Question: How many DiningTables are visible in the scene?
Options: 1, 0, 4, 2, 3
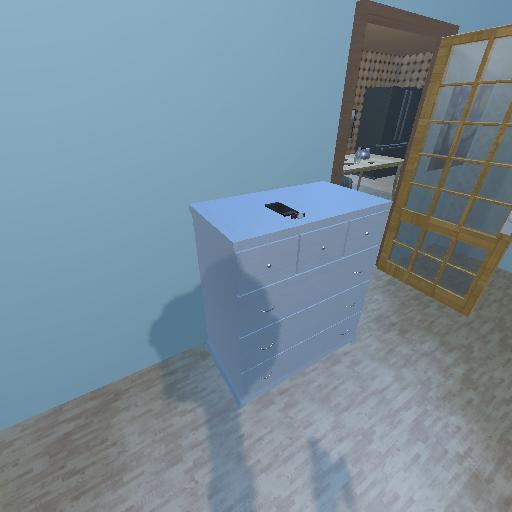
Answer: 1